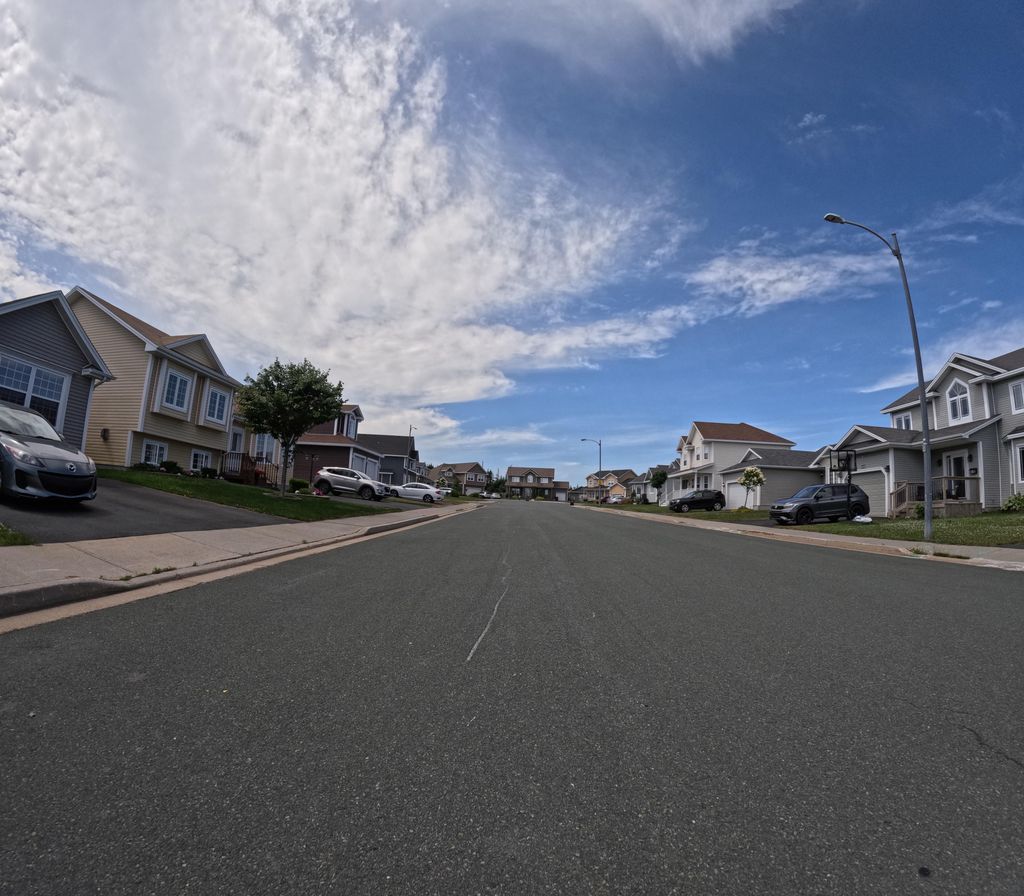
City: st_johns